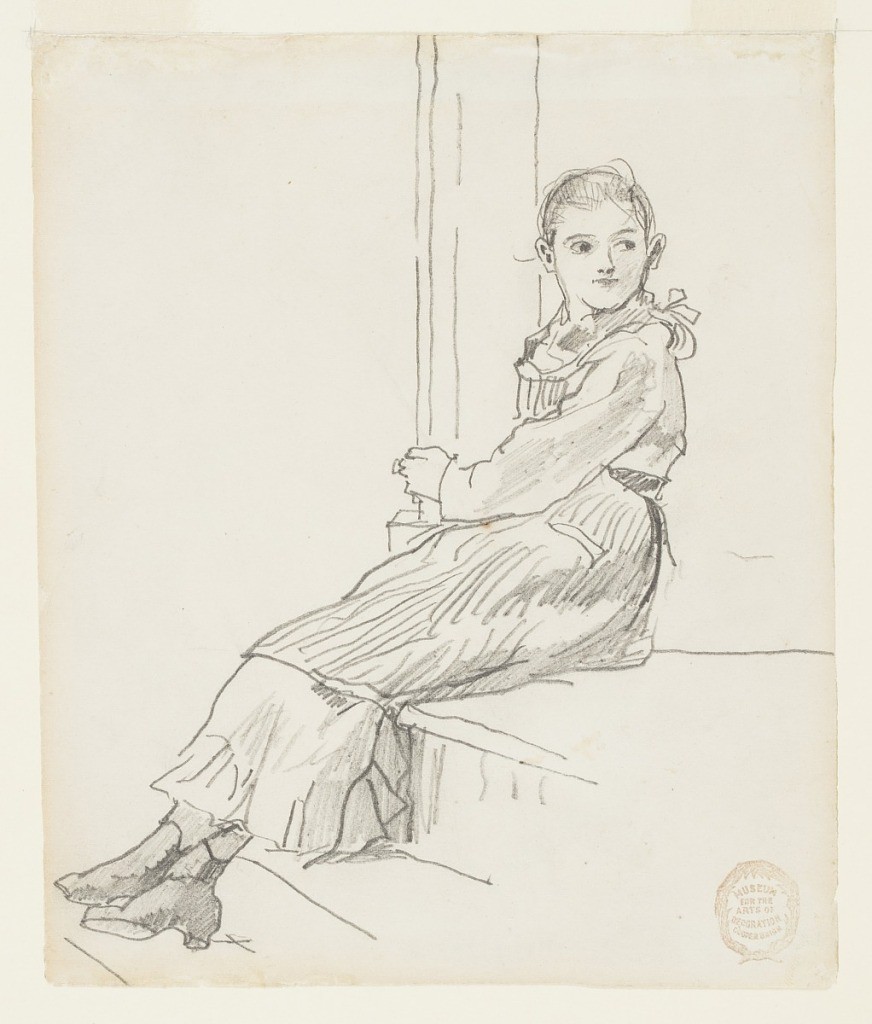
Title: Girl Seated on a Porch Step
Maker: Winslow Homer, American, 1836–1910
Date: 1879
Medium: Graphite on paper
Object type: Drawing
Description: Vertical view of a girl sitting on a porch step and holding with her arms a column, as her head turns to her left.